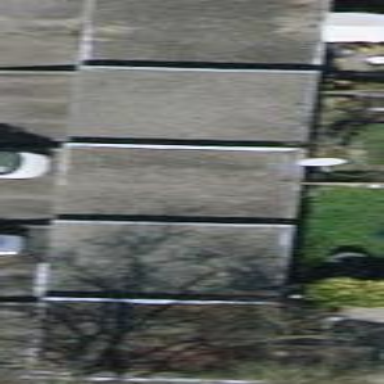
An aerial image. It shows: Group of garages.